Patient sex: M
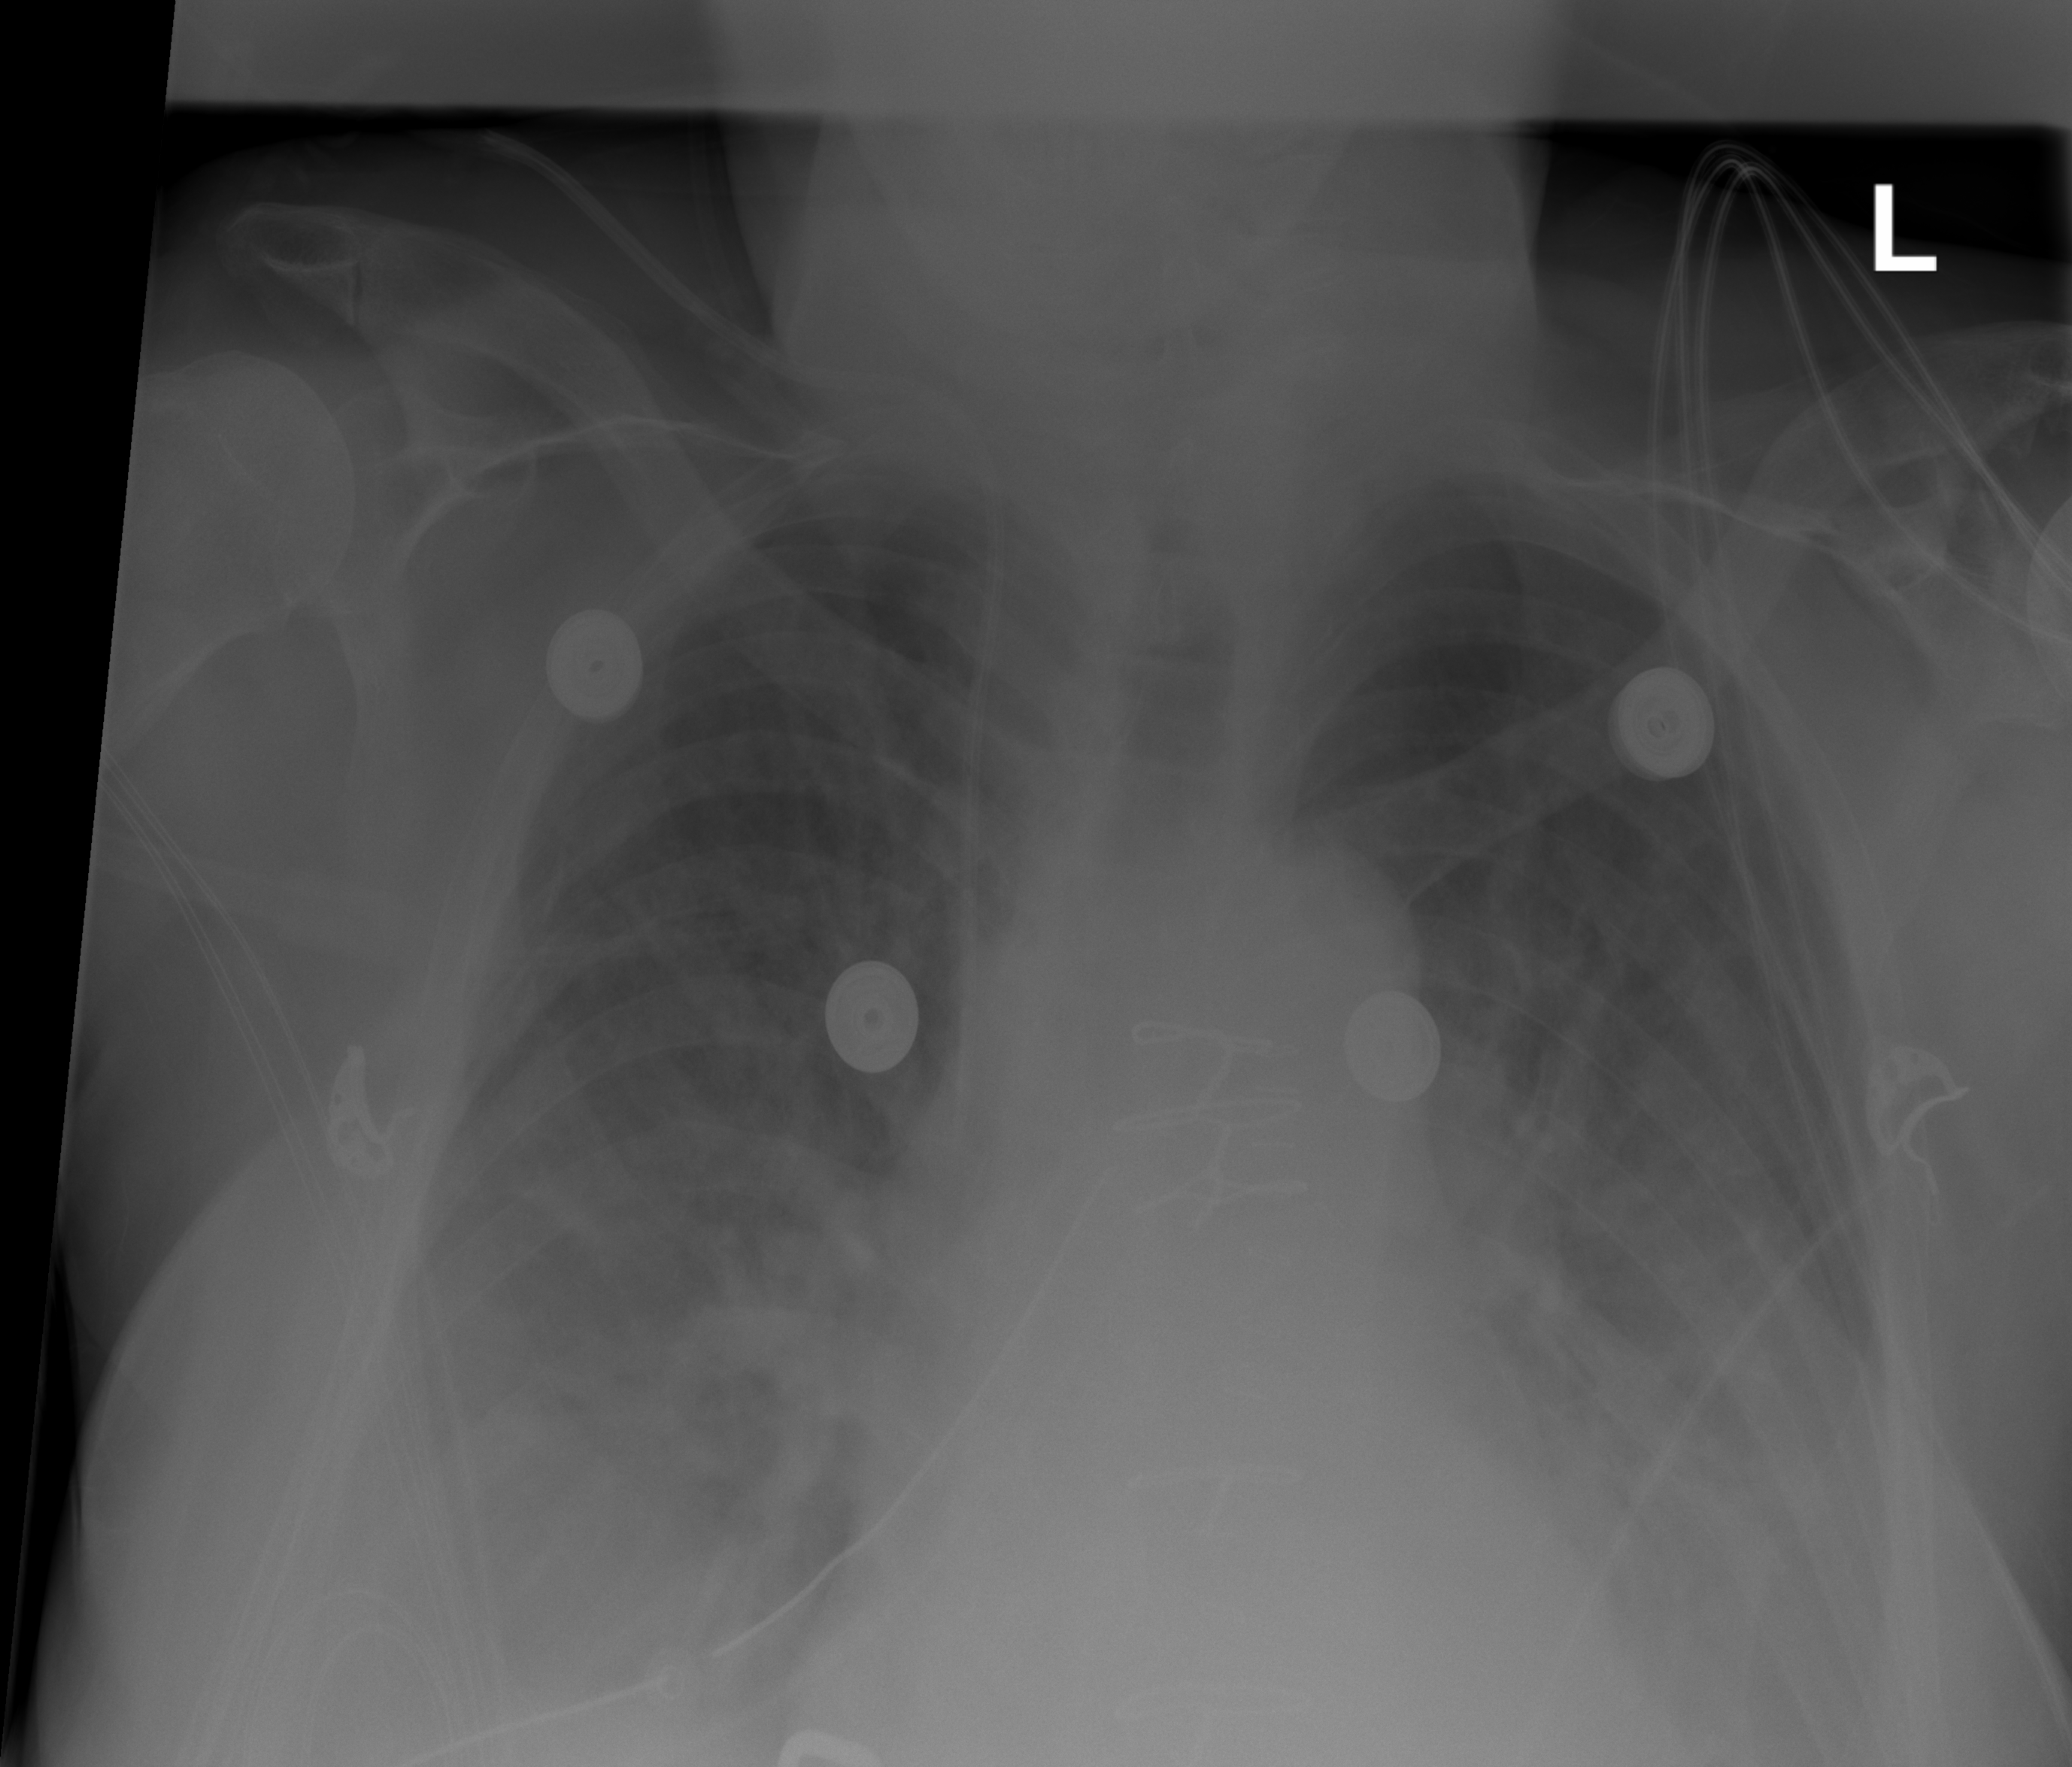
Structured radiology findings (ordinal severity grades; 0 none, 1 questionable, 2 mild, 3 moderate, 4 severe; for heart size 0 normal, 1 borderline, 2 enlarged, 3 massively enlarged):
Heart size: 1
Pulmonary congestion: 2
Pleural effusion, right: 3
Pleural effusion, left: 3
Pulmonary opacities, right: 1
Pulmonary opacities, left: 1
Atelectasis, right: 0
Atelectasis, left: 0